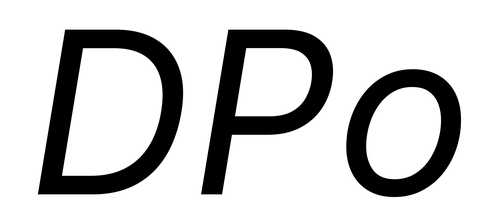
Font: Inter-Italic_Italic